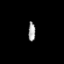
Tissue: prostate
Cell type: Fibroblasts
Senescence score: 0.7306
Nuclear area (px): 137
Mean DAPI intensity: 156.672